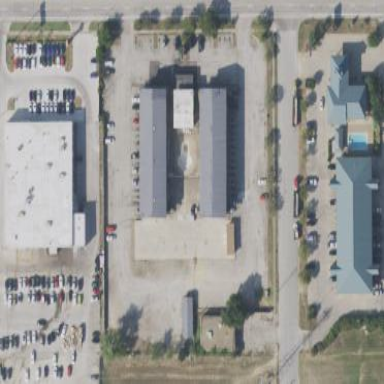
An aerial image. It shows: Motel building.